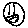
Label: smiley face